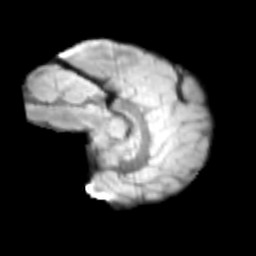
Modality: T2w
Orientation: sagittal
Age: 11
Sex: male
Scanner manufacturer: siemens
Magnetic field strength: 3 T
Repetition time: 3.8 s
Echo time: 0.07 s